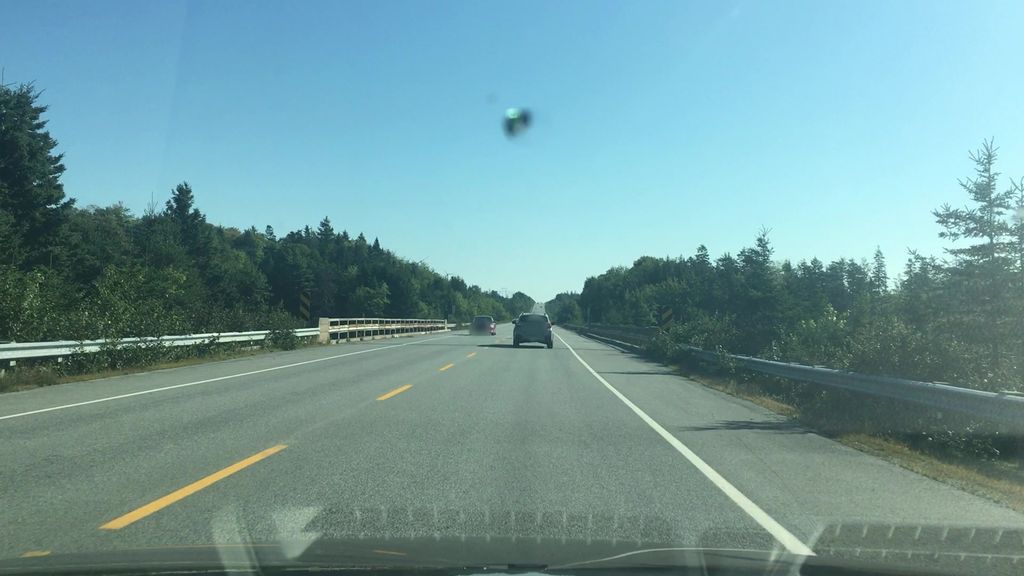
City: halifax